Question: I have just installed SQL Server 2008. Now it's not proceeding. It stuck at the beginning screen which is Connect to server. It is asking me to type server name. I don't know this; what should I do next?

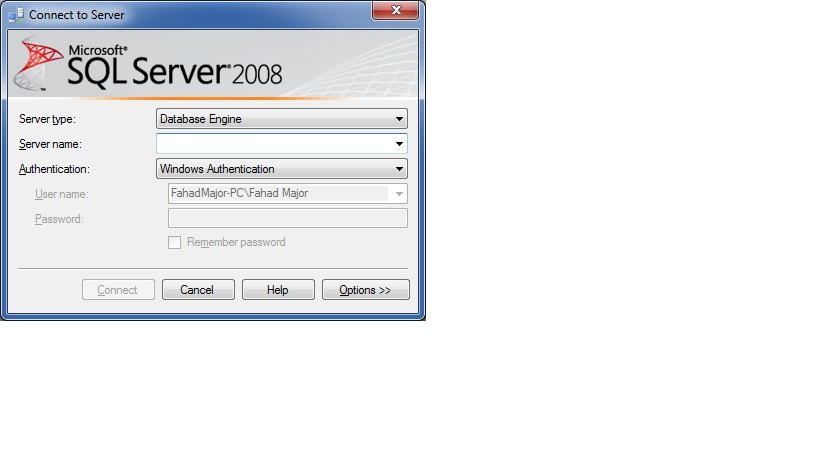
Answer: I'm going to assume that you installed SQL Server on the same computer that you're trying to connect from, and I'll also (dangerously) assume that it's a legitimate - probably free - installation.
If it's an Express (Free) Edition, the default instance name should be SQLExpress, which means you would type in:
'''
Server: .\SQLExpress
'''
or
'''
Server: (local)\SQLExpress
'''
or
'''
Server: <your computer's name>\SQLExpress
'''
You can leave it on "Windows Authentication" and try to connect.